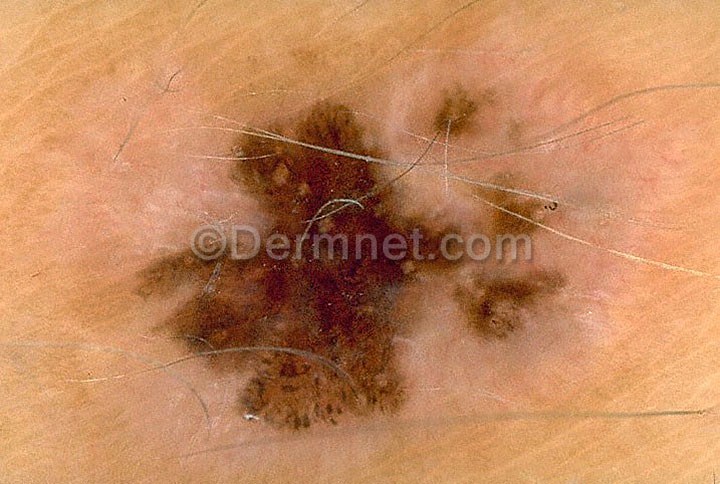
Disease: Melanoma Skin Cancer Nevi and Moles